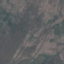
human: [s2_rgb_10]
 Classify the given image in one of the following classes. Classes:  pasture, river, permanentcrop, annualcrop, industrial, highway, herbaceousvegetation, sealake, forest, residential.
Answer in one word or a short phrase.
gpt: HerbaceousVegetation